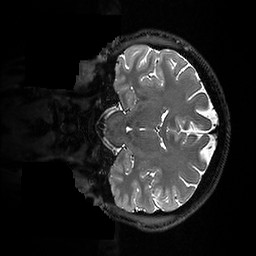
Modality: T2w
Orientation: coronal
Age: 32
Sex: male
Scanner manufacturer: ge
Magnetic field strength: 3 T
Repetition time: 3.202 s
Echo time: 0.06636 s